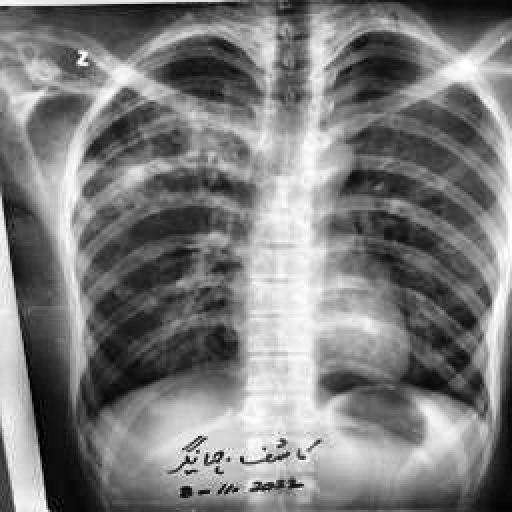
Finding: TUBERCULOSIS